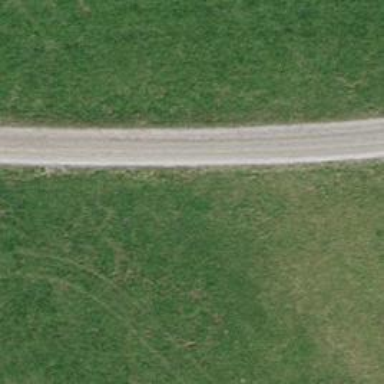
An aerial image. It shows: Gravel track with grade2 quality.